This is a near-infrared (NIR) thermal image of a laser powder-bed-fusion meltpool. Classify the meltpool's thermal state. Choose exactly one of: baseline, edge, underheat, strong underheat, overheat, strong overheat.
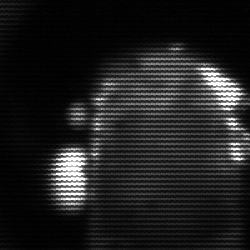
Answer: baseline